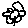
Label: flower